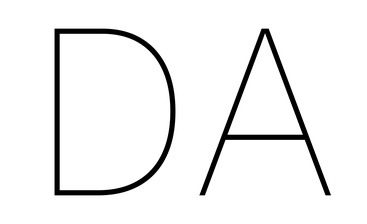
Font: Inter_Thin